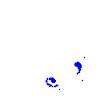
Particle: kaon